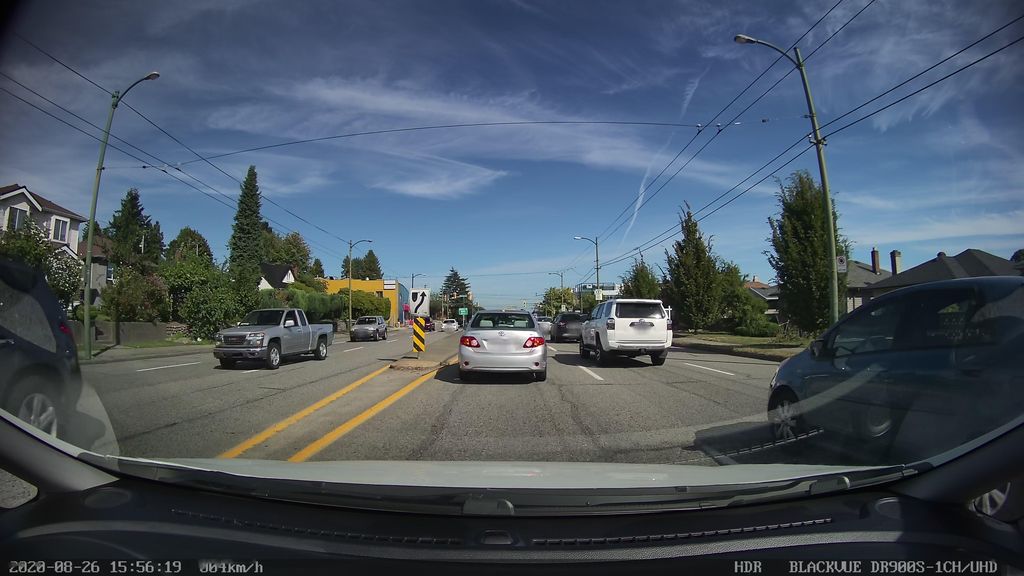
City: vancouver